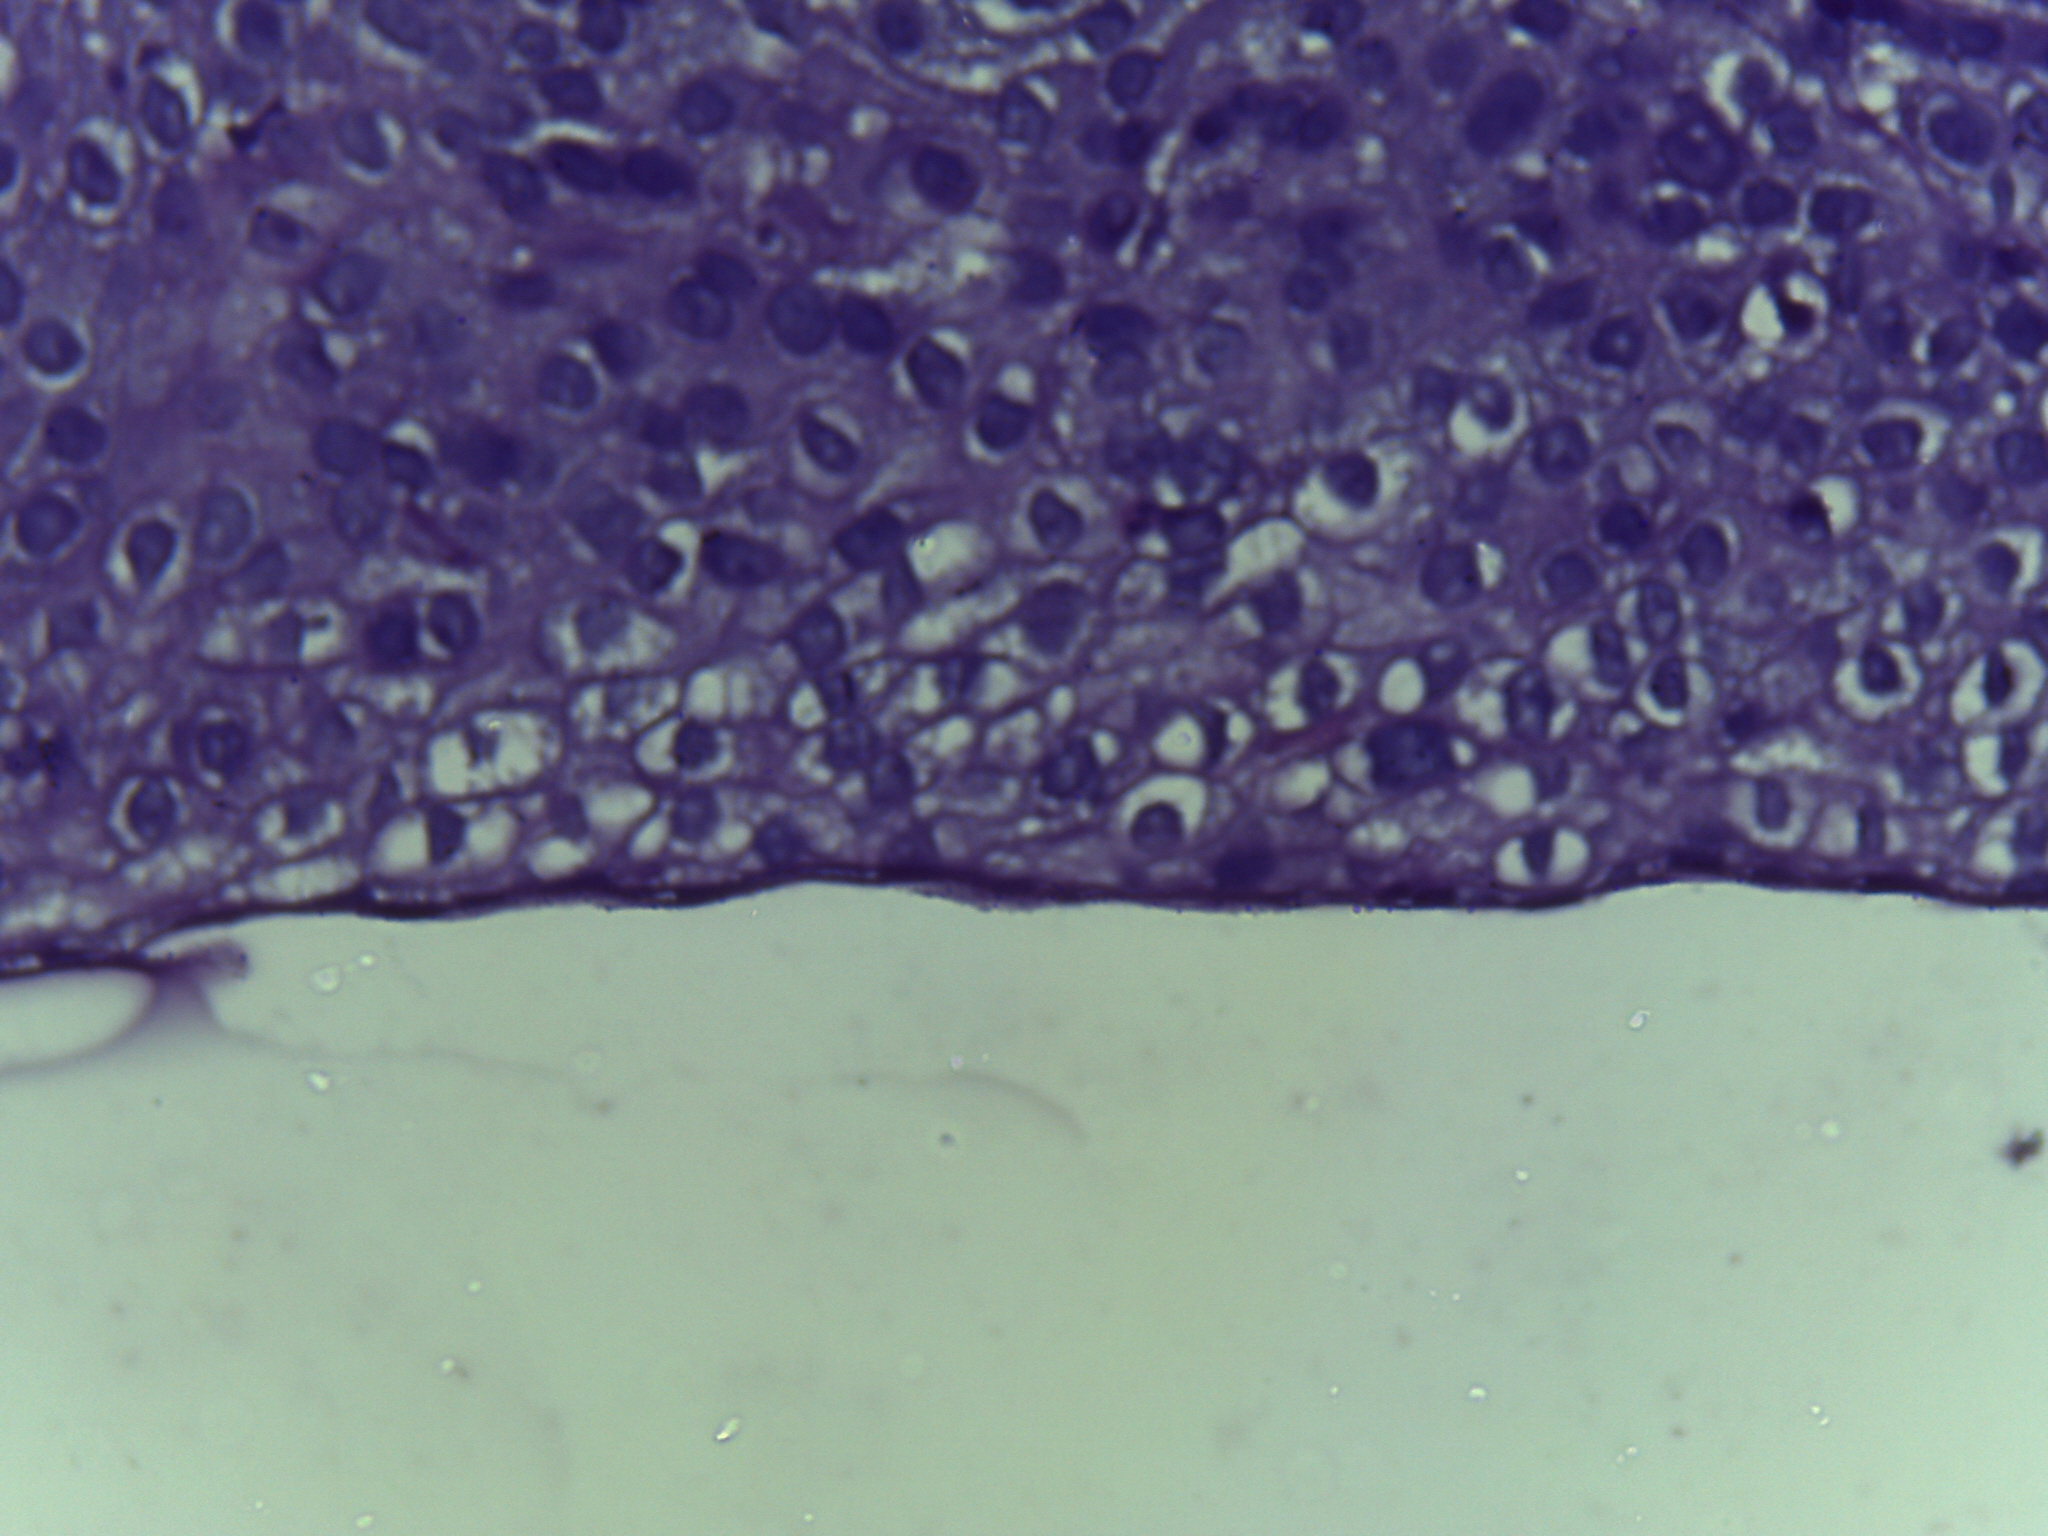
Diagnosis: OSCC